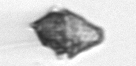
Label: Kryptoperidinium_triquetrum